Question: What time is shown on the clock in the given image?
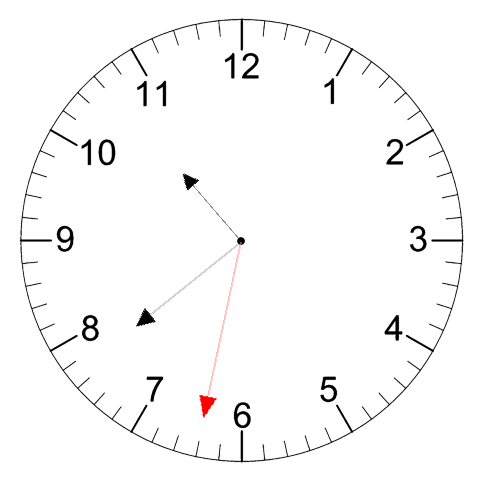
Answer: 10:38:32